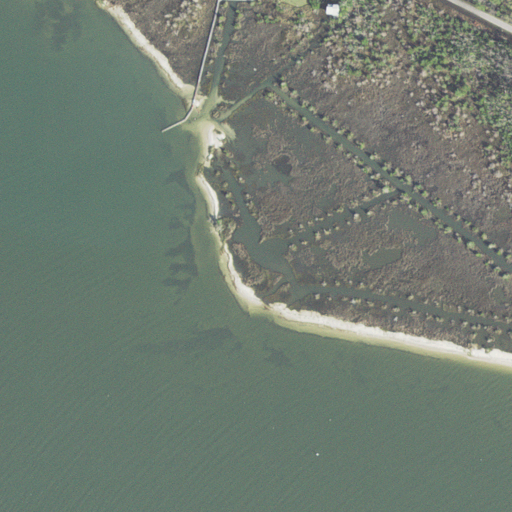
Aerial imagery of cape in North Carolina named Drum Point containing open water, herbaceous wetlands, woody wetlands, evergreen forest, barren land, open development, and shrub